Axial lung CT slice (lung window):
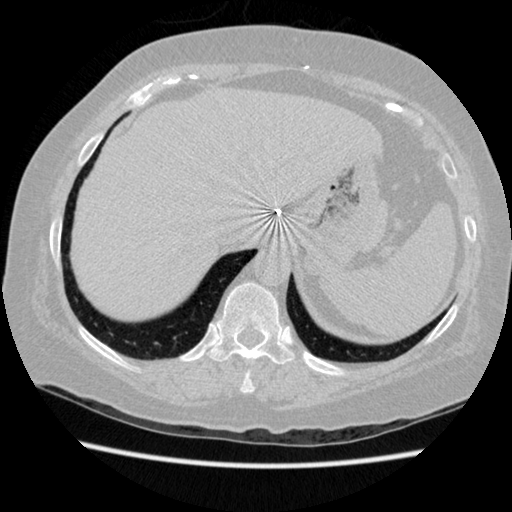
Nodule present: no